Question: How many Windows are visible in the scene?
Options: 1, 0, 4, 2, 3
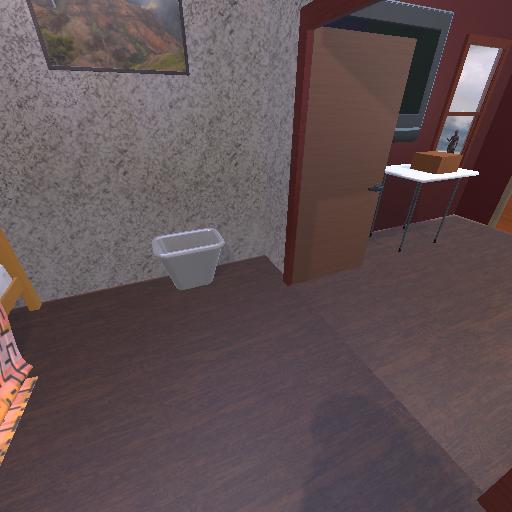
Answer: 1